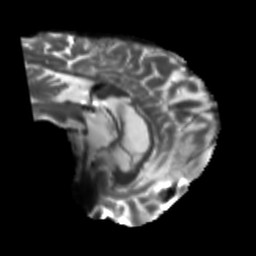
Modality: T2w
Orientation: sagittal
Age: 58
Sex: male
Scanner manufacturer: siemens
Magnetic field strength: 3 T
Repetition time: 5.47 s
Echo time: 0.0854 s